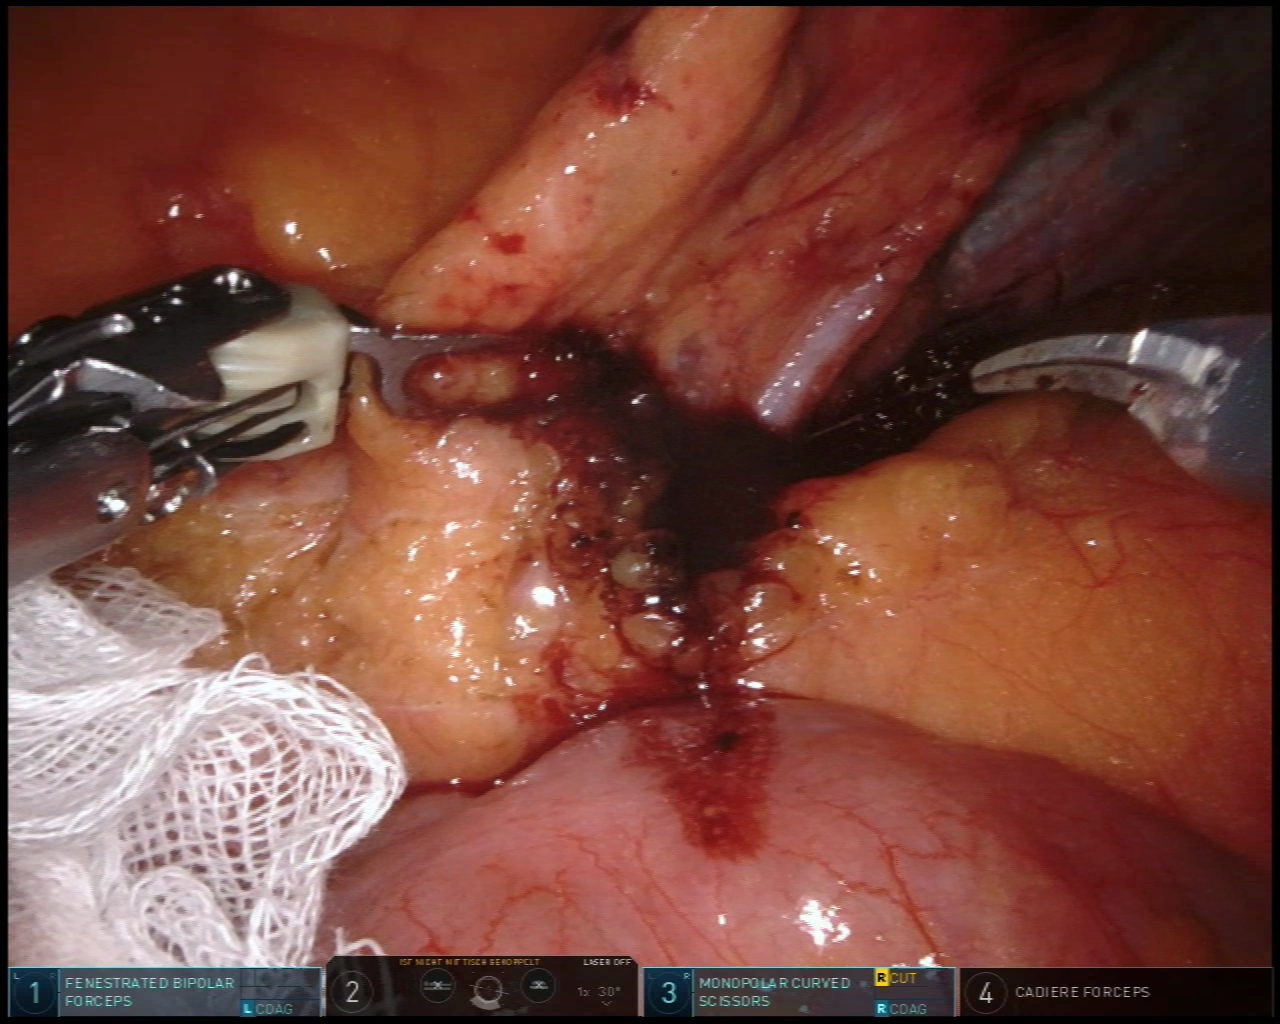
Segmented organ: small_intestine
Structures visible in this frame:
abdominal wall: no
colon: no
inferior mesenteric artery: no
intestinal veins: no
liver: no
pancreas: no
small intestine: yes
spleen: no
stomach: no
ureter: yes
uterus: no
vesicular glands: no